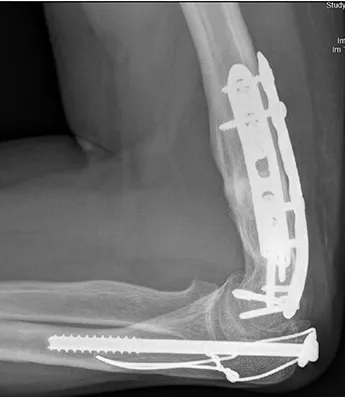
(B) Late follow-up lateral view of the left elbow after ORIF.
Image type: radiology (x_ray)